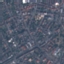
Land use / land cover: Residential